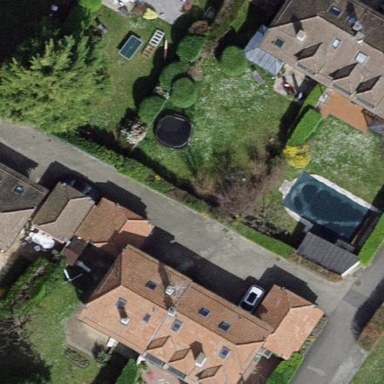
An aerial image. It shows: Garden enclosed by fence.